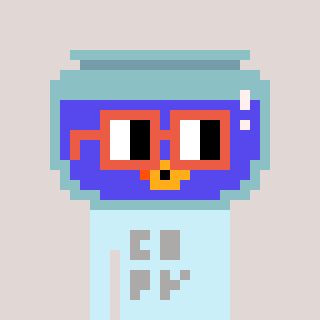
a pixel art character with square orange glasses, a goldfish-shaped head and a cold-colored body on a warm background